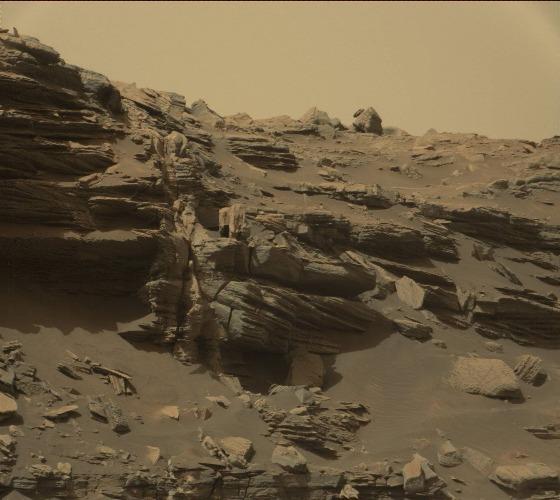
Terrain classes present: Bedrock, Gravel / Sand / Soil, Rock, Shadow, Sky / Distant Mountains